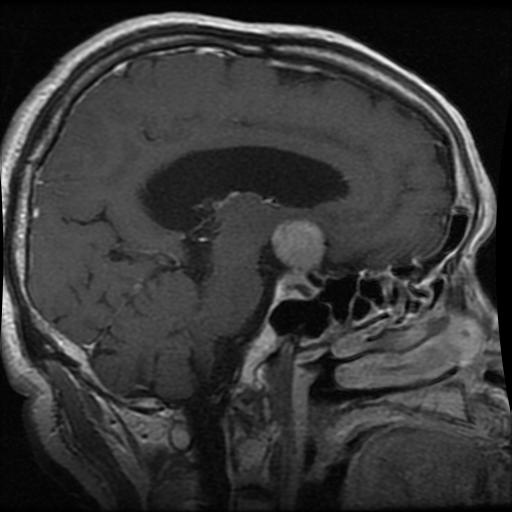
Label: pituitary